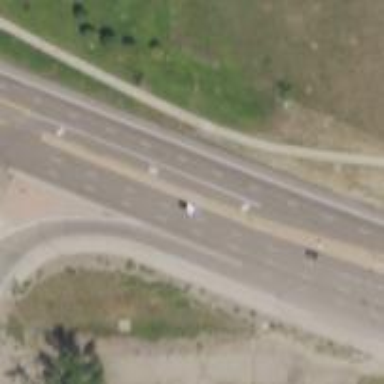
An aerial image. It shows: Primary highway with asphalt surface and dedicated cycle track.